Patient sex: M
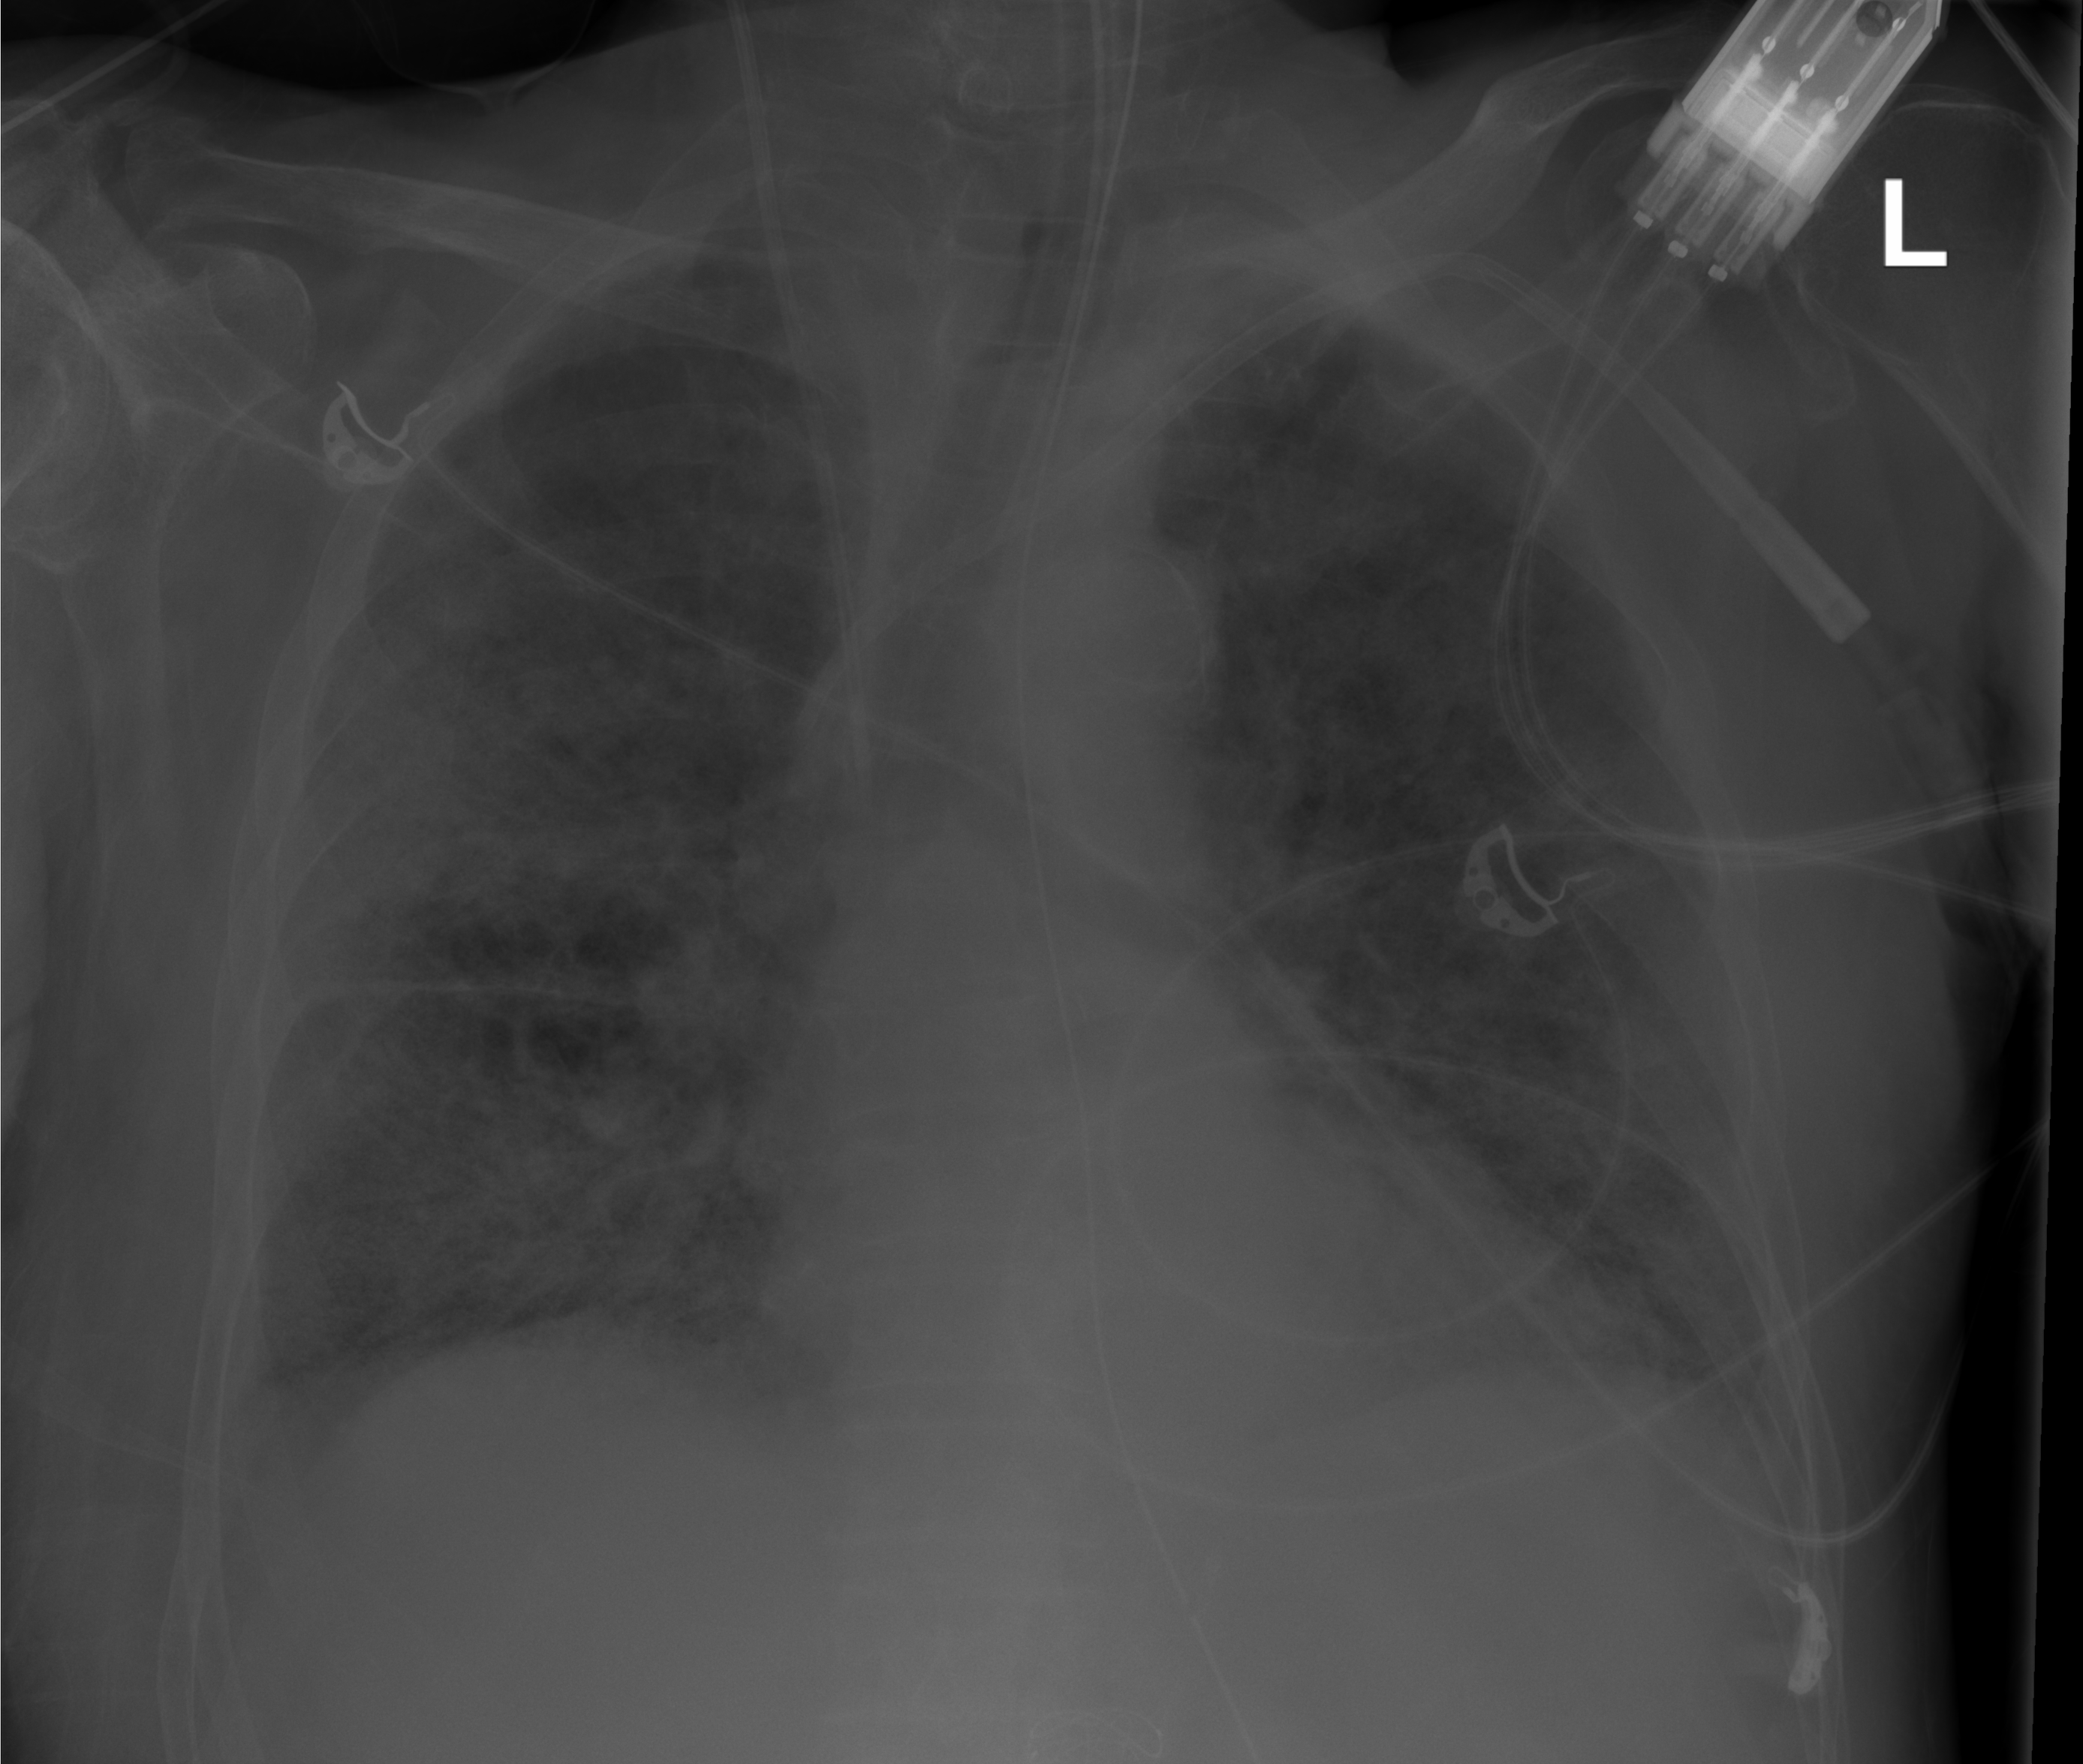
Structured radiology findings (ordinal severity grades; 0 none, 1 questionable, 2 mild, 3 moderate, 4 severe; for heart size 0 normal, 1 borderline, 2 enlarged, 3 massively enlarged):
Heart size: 0
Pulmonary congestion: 0
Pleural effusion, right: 2
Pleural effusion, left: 2
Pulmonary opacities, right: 4
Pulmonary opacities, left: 3
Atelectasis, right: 3
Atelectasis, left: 2